Field crop: maize
Growth stage: 2
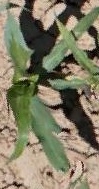
Species: maize